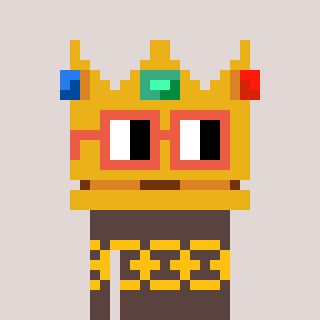
a pixel art character with square orange glasses, a crown-shaped head and a darkbrown-colored body on a warm background